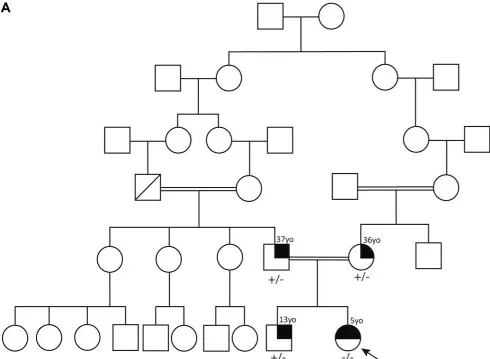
(A) Pedigree of family 1 showing the high degree of consanguinity.
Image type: electrography (ekg)